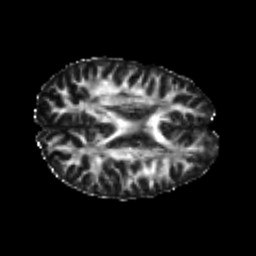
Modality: FA
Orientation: axial
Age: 24
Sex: male
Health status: healthy
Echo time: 0.074 s